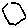
Label: hexagon